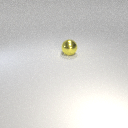
large yellow metal sphere